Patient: sex F, age 36
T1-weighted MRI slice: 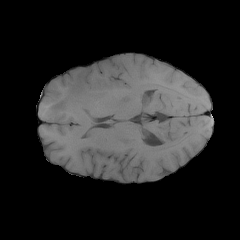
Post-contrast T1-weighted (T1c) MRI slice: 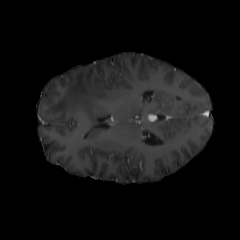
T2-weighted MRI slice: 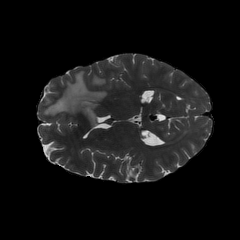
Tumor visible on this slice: yes
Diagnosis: Glioblastoma, IDH-wildtype
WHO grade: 4